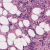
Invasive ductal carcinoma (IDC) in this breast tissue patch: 1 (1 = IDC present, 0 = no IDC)